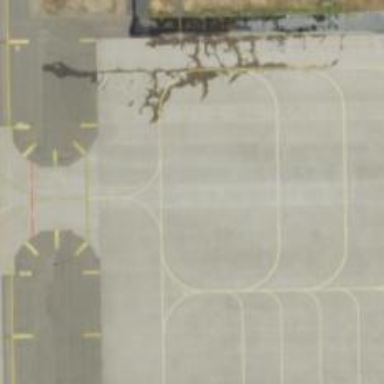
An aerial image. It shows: Image of taxiway at airport.